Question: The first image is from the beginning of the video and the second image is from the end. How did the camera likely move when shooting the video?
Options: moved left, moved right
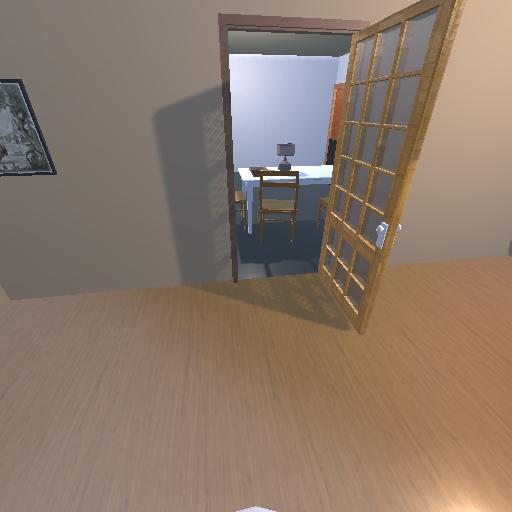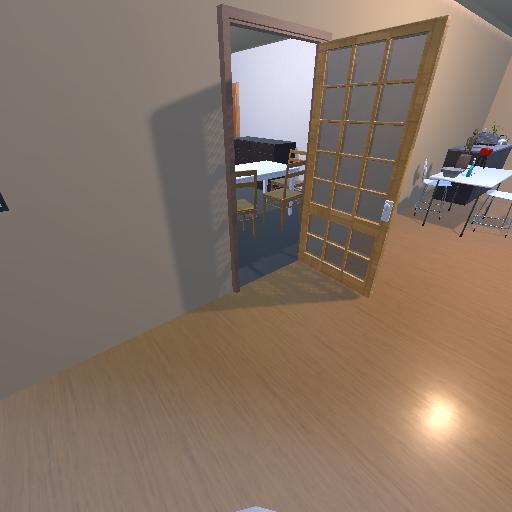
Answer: moved left